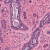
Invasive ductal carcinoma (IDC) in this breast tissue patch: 0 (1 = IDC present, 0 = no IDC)